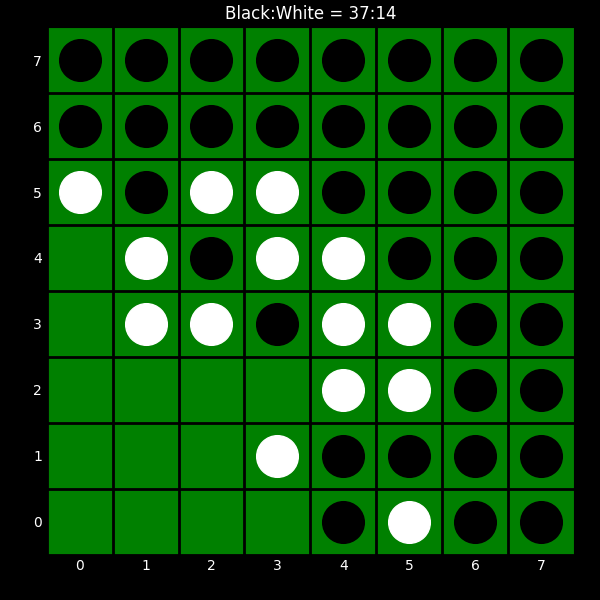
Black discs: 37
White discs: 14